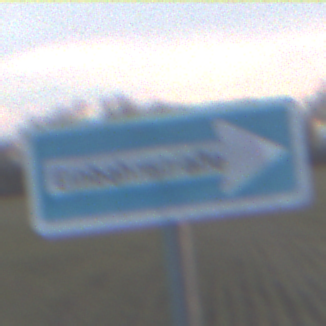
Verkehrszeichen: EinbahnstrasseRechtsweisend
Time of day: SunriseSunset
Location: Outdoor (Nature)
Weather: PartlyCloudy
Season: NotSpecified
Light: Natural